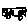
Label: car